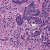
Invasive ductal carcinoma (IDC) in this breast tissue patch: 1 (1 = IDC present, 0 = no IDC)